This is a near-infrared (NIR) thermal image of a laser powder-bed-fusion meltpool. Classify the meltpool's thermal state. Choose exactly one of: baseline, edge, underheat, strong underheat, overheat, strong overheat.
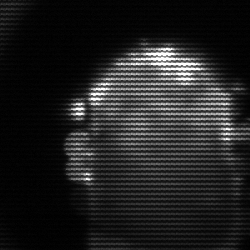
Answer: baseline